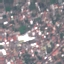
Label: Residential